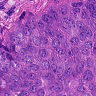
Metastatic tissue present: yes